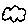
Label: cloud